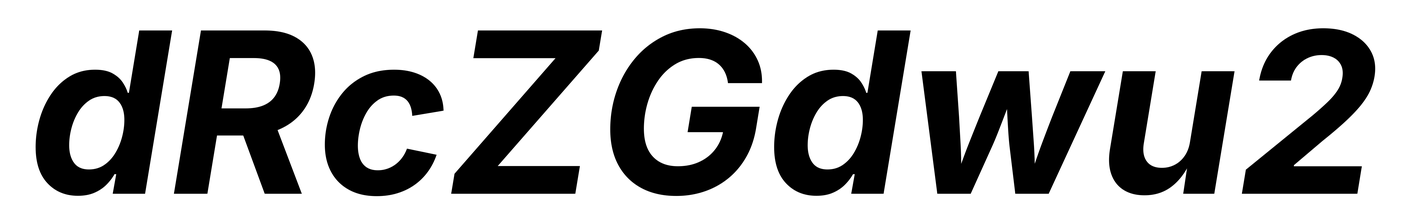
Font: Inter-Italic_Bold_Italic